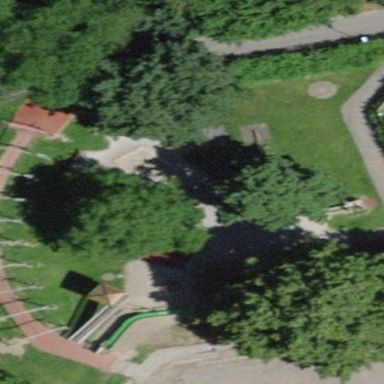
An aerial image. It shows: Playground area for leisure land.